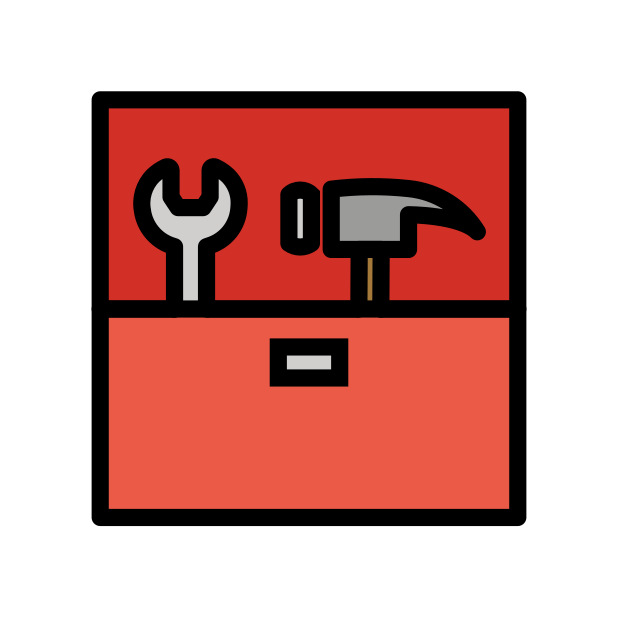
toolbox